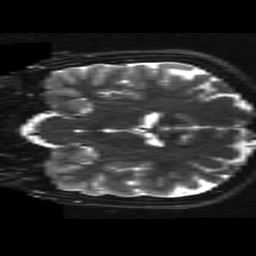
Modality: T2w
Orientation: coronal
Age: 19
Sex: female
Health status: ill
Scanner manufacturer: ge
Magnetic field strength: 3 T
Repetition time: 7.5 s
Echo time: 0.1003 s